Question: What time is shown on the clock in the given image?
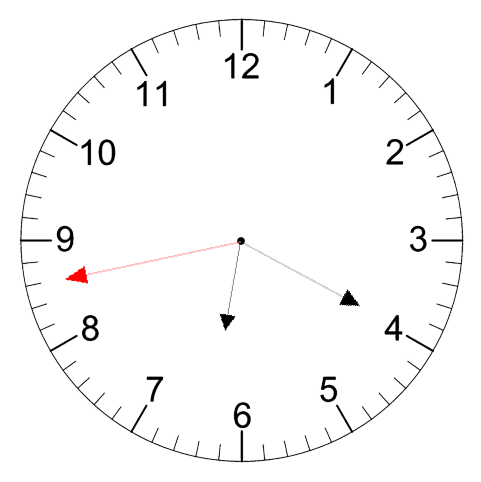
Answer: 06:19:43